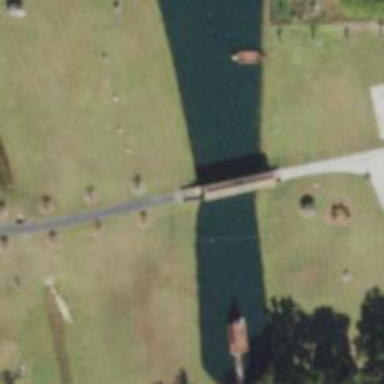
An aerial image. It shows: Covered driveway bridge.